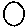
Label: circle